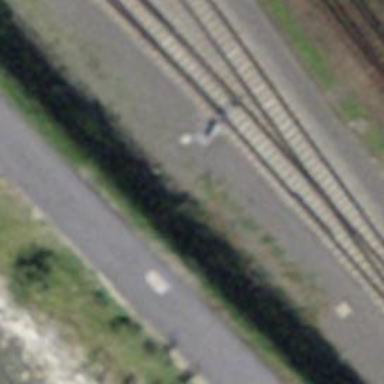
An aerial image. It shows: Railway switch.